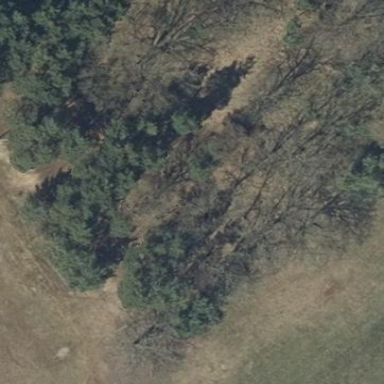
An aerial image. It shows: Forest area.